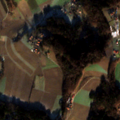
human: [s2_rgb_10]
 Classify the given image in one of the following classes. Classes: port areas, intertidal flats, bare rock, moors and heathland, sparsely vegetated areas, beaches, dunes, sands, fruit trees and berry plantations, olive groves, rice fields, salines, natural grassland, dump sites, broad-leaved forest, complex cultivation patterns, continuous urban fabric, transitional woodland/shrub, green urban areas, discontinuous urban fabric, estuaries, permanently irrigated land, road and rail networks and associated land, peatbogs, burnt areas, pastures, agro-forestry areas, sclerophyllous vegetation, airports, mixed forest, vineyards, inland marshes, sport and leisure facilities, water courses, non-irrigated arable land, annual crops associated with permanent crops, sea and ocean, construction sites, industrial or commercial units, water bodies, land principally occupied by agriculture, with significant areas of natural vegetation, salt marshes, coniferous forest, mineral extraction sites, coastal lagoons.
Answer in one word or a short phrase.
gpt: non-irrigated arable land, complex cultivation patterns, broad-leaved forest